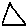
Label: triangle